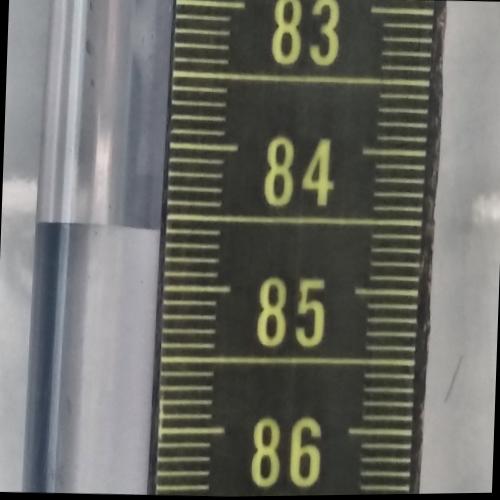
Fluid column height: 84.6 cm